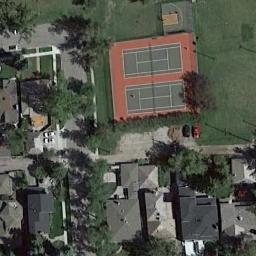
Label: tennis_court